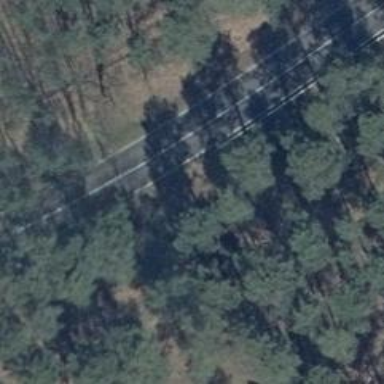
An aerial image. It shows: Asphalt road classified as tertiary.